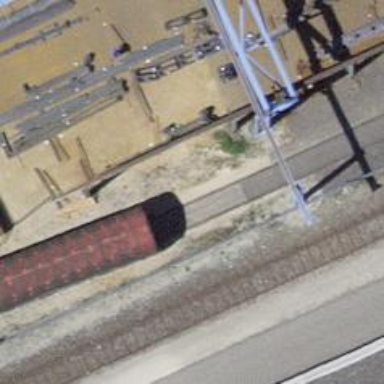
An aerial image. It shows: Rail spur service.